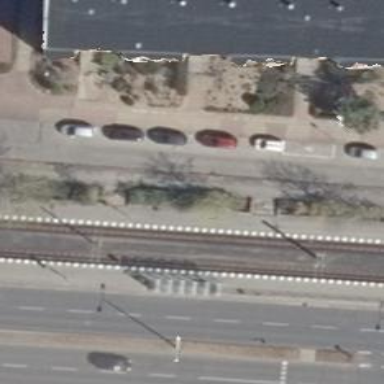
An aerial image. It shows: Tram stop position for public transport.